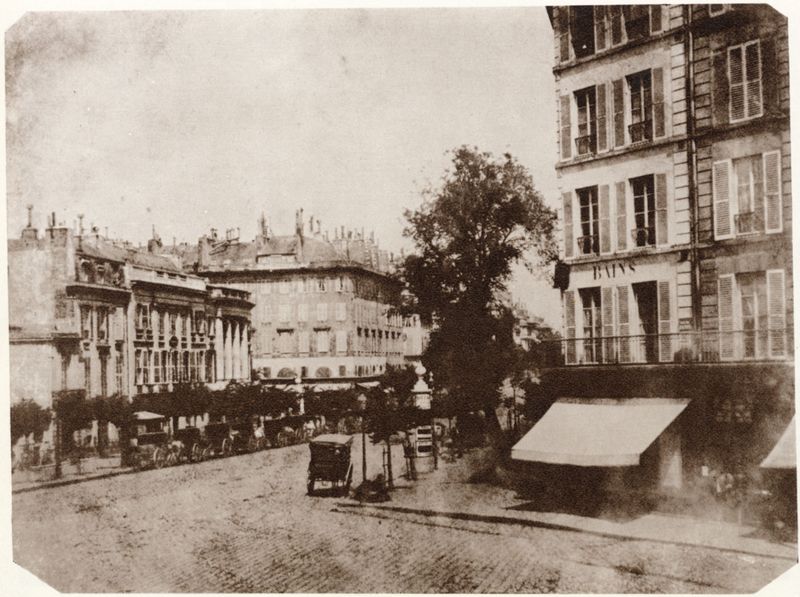
Titel: Blick auf die Boulevards von Paris
Künstler: William Henry Fox Talbot
Schlagwörter: baum, blätter, himmel, laub, schatten, weiß, wolken, bäume, stadt, cafe, fenster, frankreich, grau, jahrhundertwende, licht, paris, schwarz, strasse, säulen, tür, dach, gebäude, haus, architektur, stehen, häuser, gitter, england, fensterlaeden, kamine, räder, schornstein, balkon, schrift, sommer, ecke, ansicht, fassade, fassaden, geschäft, pflaster, dächer, mauer, schornsteine, allee, vergilbt, kutsche, kutschen, laden, läden, markt, platz, speichen, sepia, auto, französisch, wagen, geländer, balkone, foto, fotografie, grossstadt, photographie, regen, stadtansicht, fensterladen, berlin, bürgersteig, gehsteig, münchen, kreuzung, regenrinne, gehweg, kopfsteinpflaster, schwarzweiß, trottoir, jalousie, photo, kurve, sims, gesims, hellgrau, pferdekutschen, etagen, geschosse, mittelpunkt, stockwerke, aufnahme, strassenecke, fot, bäum, markise, boulevard, gliederung, häuserfront, häuserreihe, parken, chamois, nässe, markisen, droschken, pergola, fahrräder, strase, fotot, mehrgeschossig, littfasssäule, räde, strausse, fenater, laterne baum, srtockwerke, hausreihe, tofo, kopfsteipflaster, bains, bainds